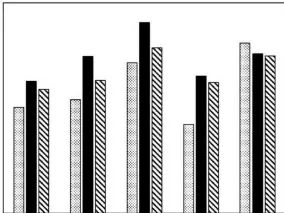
Mean temperature and temperature differences over the last 60 years. (B) Seasonal increase in mean temperature from the 30-year period in 1960-1989 to the subsequent 30-year period (1990-2019). Temperature data were recorded at Japan Meteorological Agency observatories [statistics from JMA]a.
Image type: pathology (fish)